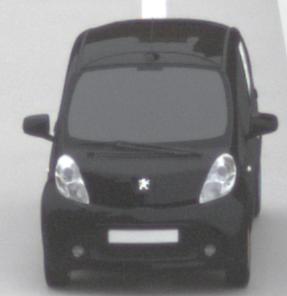
Make: Peugeot
Model: iOn
Detailed model: iOn
Model produced from: 2010/12
Model produced until: 2013/02
Doors: 5
Color: black
Road condition: dry road
Daytime: midday
Contrast: low contrast